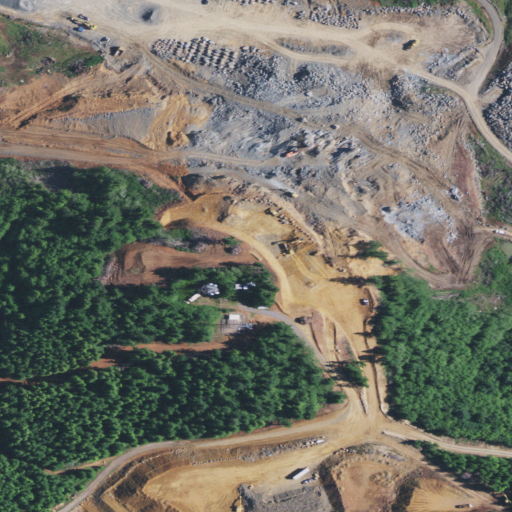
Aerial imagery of mountain in Oregon named Stone Butte containing grassland, mixed forest, evergreen forest, open development, barren land, and shrub